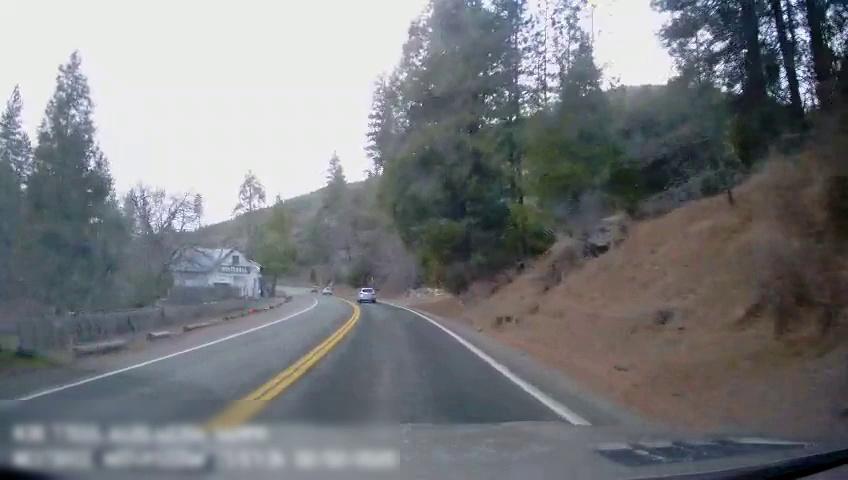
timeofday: Day
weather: Cloudy
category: Drivable Space
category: Vehicles | Car
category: Vehicles | SUV
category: Lanes | Current Lane
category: Lanes | Current Lane
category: Lanes | Opposite Lane